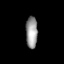
Tissue: prostate
Cell type: T cells
Senescence score: 0.3583
Nuclear area (px): 363
Mean DAPI intensity: 151.859